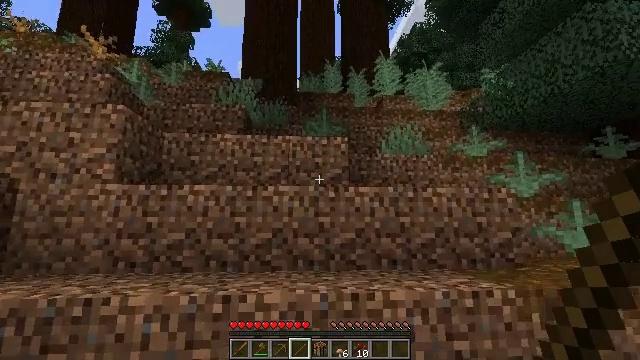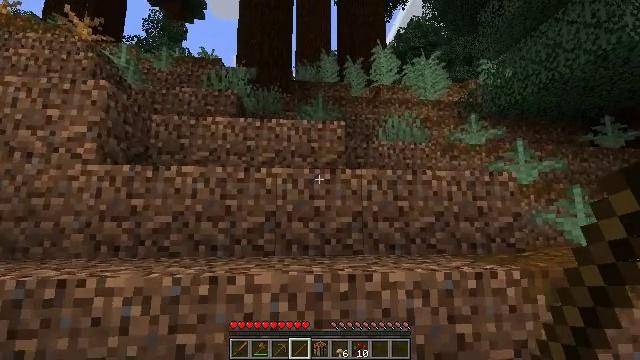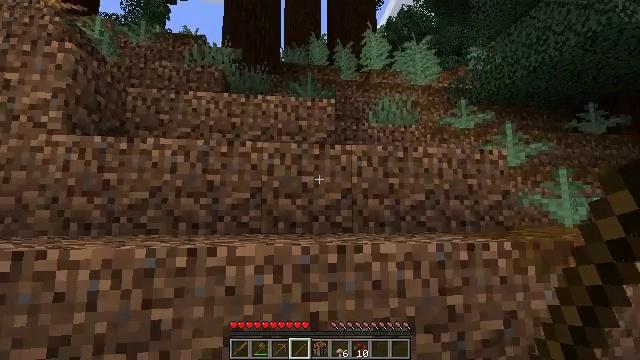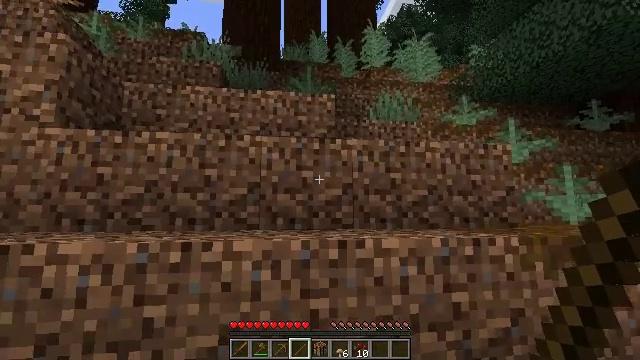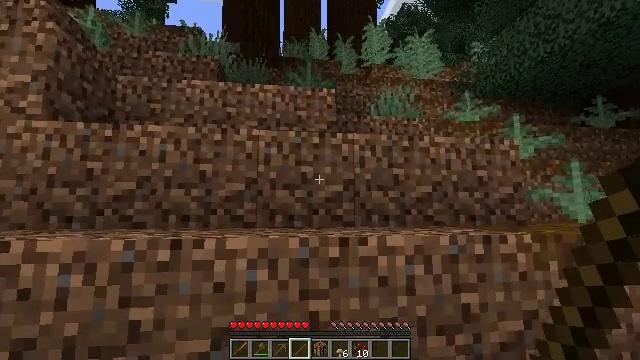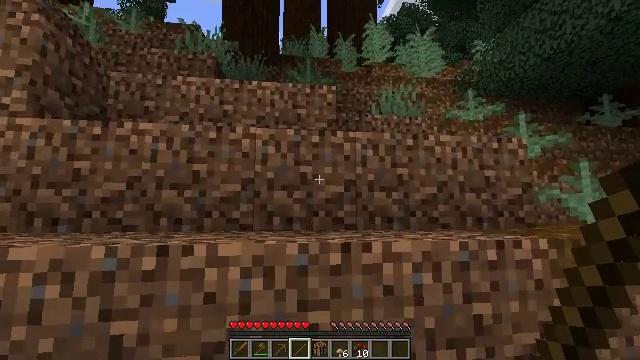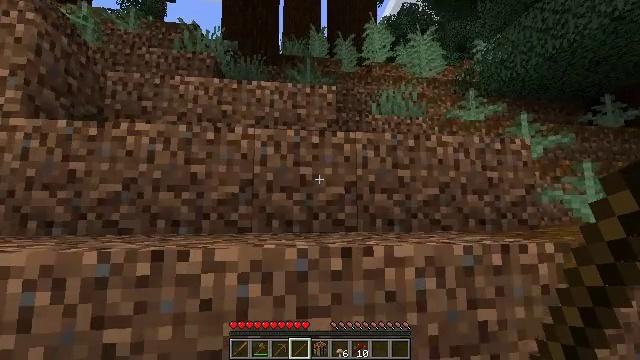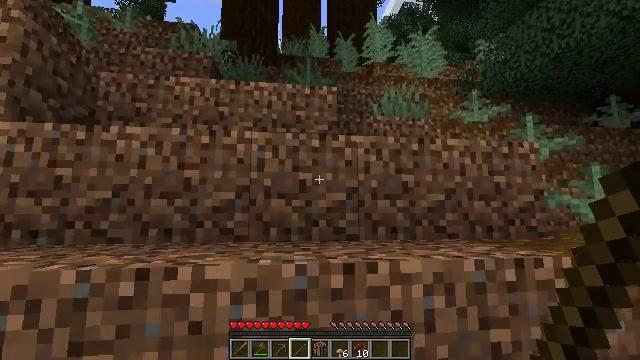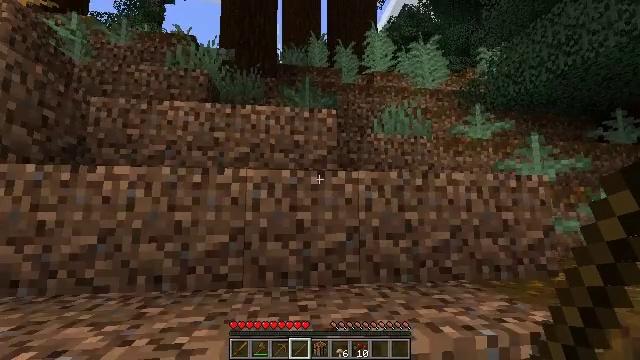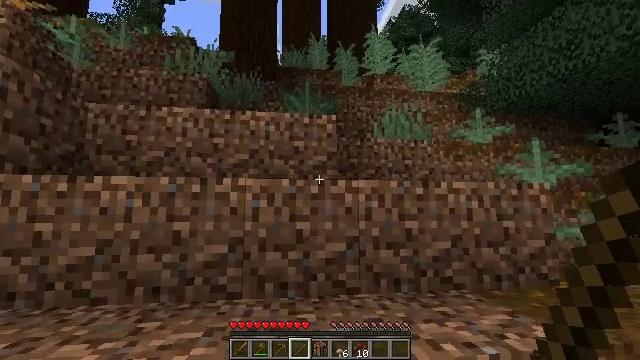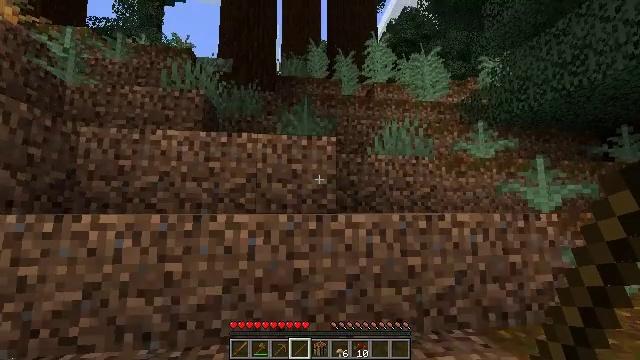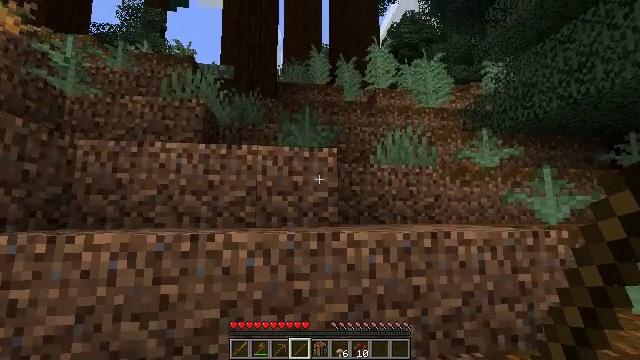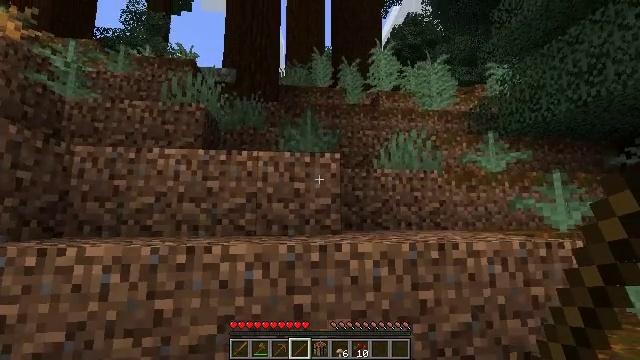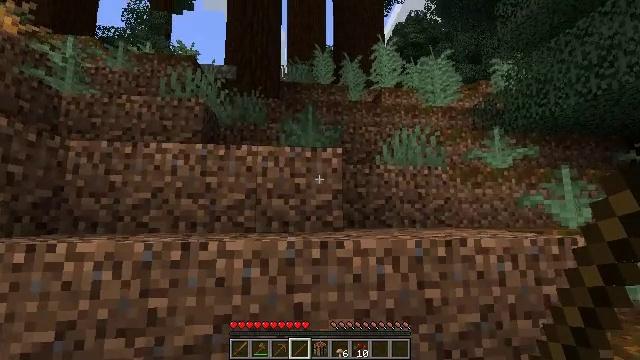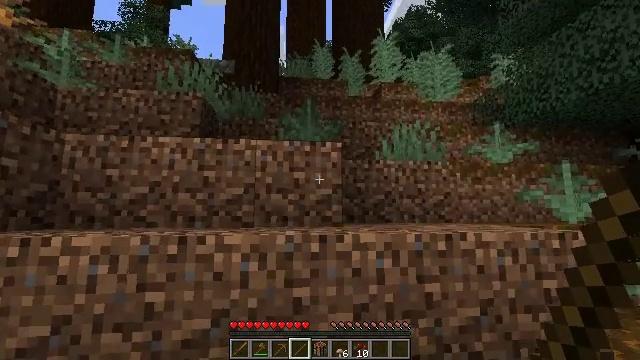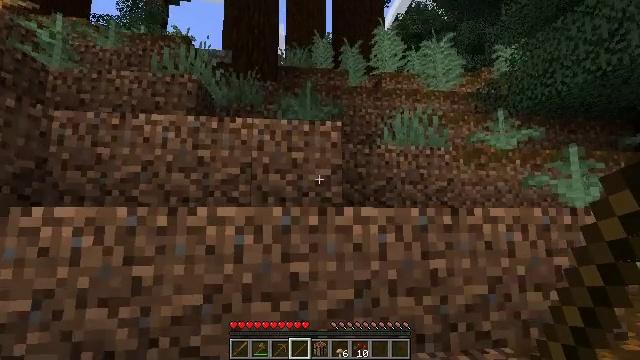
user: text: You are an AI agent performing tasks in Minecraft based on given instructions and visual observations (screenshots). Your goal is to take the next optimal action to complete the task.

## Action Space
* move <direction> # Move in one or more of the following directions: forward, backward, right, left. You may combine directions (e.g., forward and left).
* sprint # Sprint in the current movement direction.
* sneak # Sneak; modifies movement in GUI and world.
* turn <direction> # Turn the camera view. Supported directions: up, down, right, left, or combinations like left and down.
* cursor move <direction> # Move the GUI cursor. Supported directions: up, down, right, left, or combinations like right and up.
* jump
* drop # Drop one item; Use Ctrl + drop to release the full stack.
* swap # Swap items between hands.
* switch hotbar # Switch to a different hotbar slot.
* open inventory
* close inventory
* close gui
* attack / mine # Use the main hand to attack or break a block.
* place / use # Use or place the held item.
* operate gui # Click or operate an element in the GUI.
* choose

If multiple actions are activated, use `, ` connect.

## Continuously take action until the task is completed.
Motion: motion action
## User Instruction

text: Harvest some fern.
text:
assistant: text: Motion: move forward
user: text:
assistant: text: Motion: move forward, turn right and down
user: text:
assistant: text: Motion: move forward, jump
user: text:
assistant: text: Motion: move forward, jump
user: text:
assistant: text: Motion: move forward, jump
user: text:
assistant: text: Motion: move forward, jump
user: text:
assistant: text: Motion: move forward, jump
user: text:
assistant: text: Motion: move forward, jump
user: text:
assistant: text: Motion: move forward, jump
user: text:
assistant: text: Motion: move forward, jump
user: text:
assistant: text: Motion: move forward, jump
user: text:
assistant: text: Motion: move forward, jump
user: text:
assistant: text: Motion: move forward, jump
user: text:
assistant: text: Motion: move forward, jump
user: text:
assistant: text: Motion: move forward, jump
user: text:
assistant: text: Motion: move forward
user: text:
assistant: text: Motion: move forward, turn left
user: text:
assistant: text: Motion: move forward
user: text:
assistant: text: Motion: move forward, jump
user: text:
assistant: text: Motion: move forward, jump
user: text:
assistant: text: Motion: move forward, turn left, jump
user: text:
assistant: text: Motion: move forward, turn left, jump
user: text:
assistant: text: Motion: move forward, turn left, jump
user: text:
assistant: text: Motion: move forward, jump
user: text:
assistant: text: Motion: move forward
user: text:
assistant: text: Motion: move forward
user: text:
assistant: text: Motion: move forward
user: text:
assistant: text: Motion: move forward
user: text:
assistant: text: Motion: move forward
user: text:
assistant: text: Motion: move forward